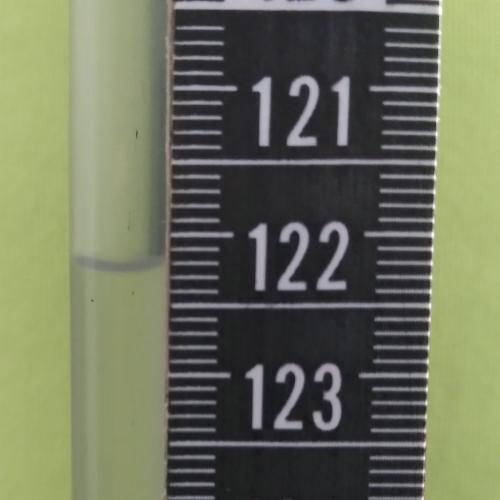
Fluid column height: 122.2 cm